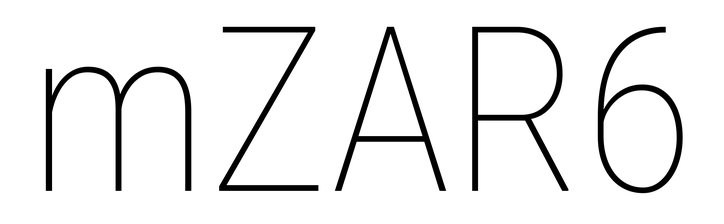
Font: Roboto_Condensed_Thin